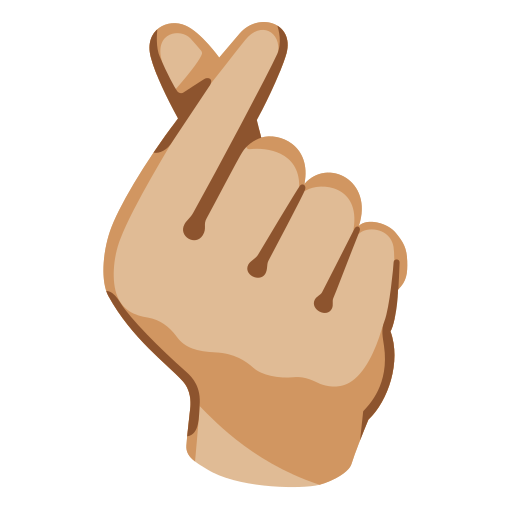
Emoji: 🫰🏼